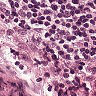
Metastatic tissue present: no